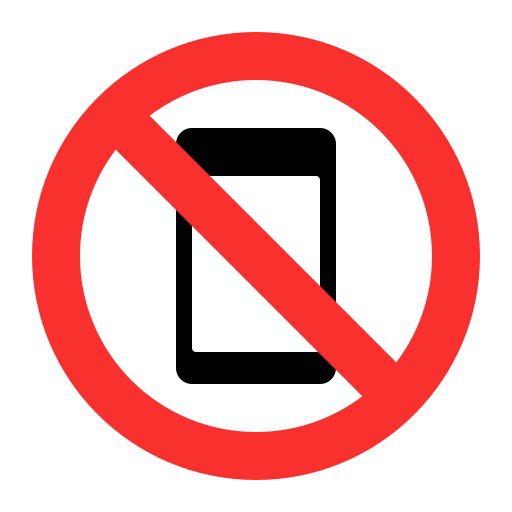
no mobile phones flat